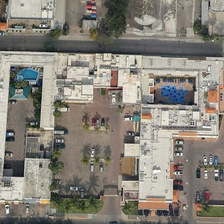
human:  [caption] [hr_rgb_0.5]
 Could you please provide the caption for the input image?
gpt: a small amount of plants were planted around the houses .

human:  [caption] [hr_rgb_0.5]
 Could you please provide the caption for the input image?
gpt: a small amount of plants were planted around the houses .

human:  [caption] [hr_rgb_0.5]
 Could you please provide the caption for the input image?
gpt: most of these white houses parked in front of the car .

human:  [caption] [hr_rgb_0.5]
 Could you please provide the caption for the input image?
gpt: most of these white houses parked in front of the car .

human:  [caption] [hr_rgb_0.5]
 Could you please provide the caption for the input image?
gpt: most of these white houses parked in front of the car .